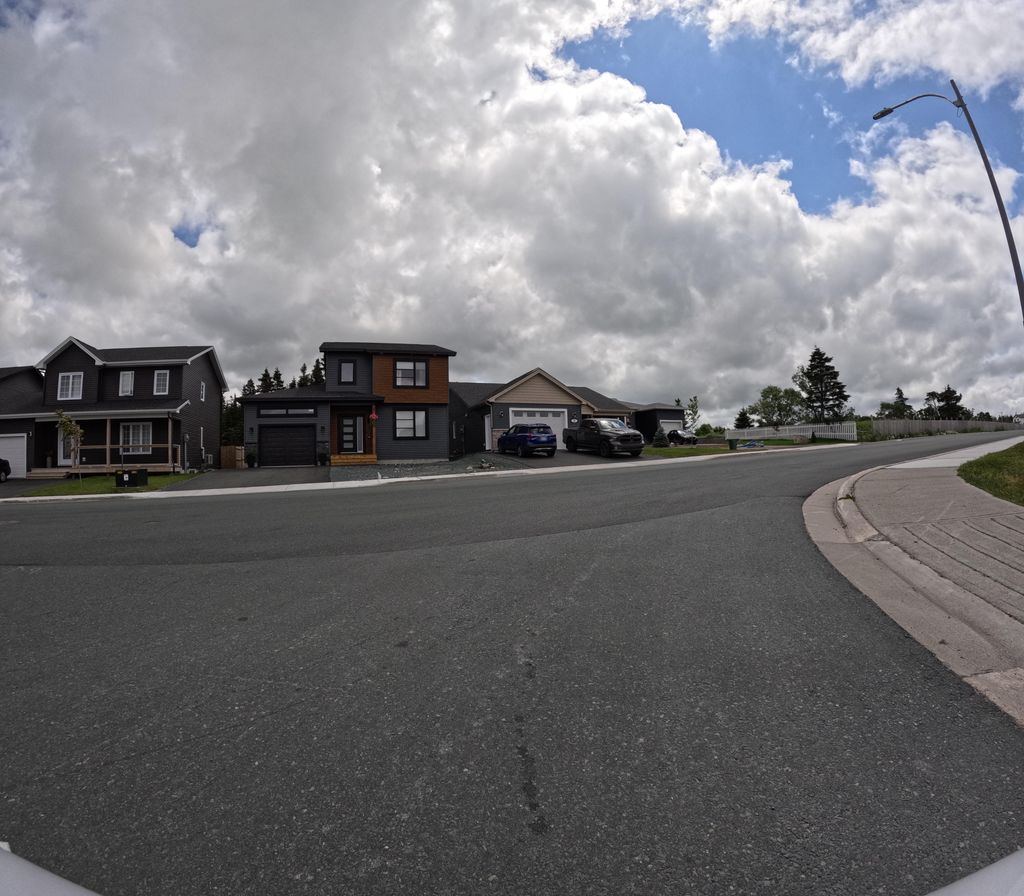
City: st_johns